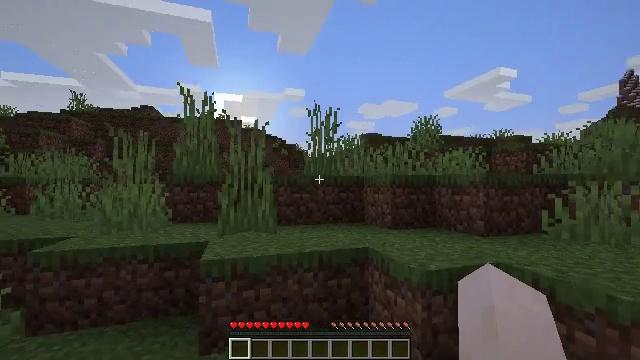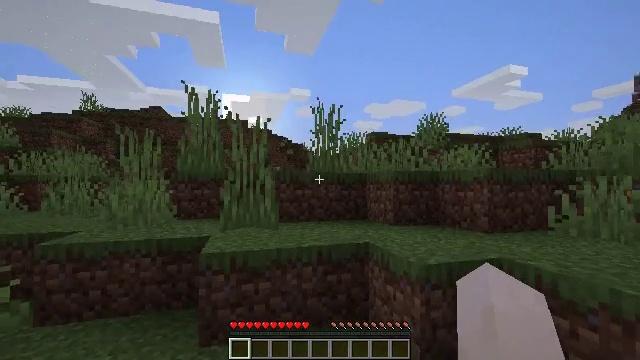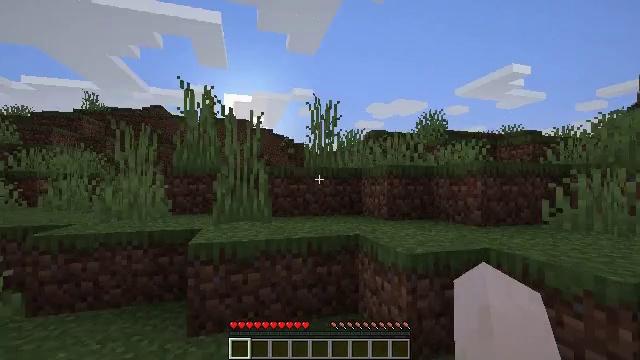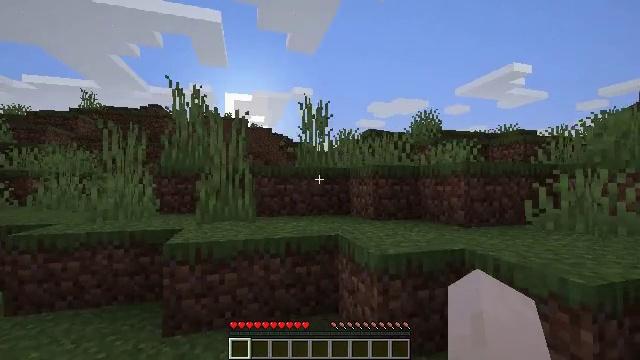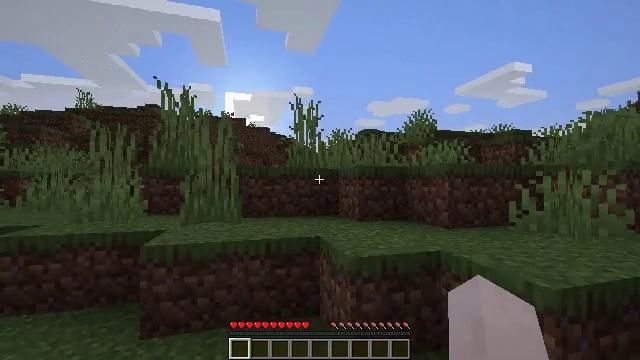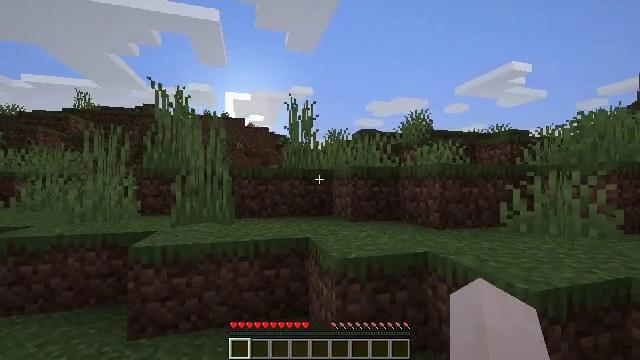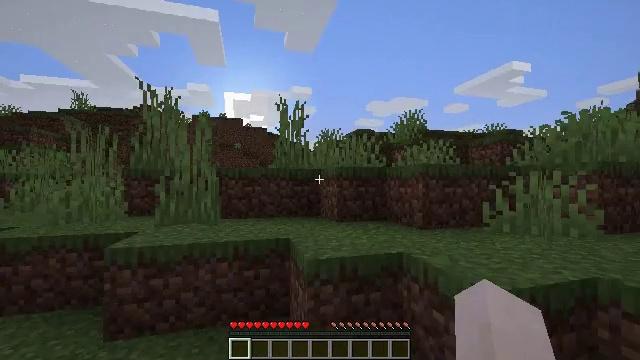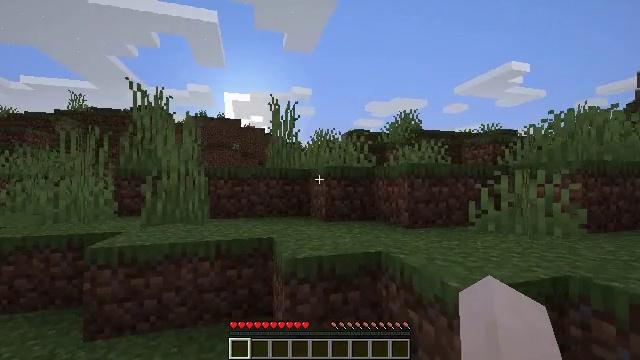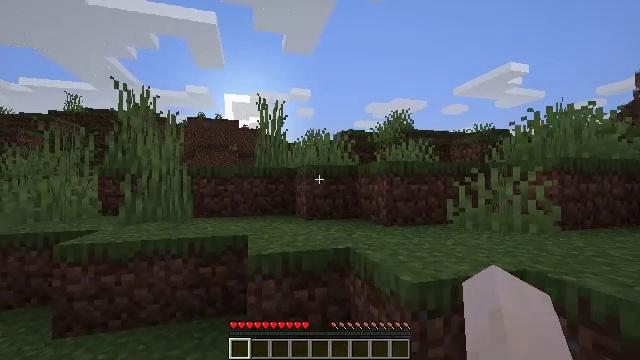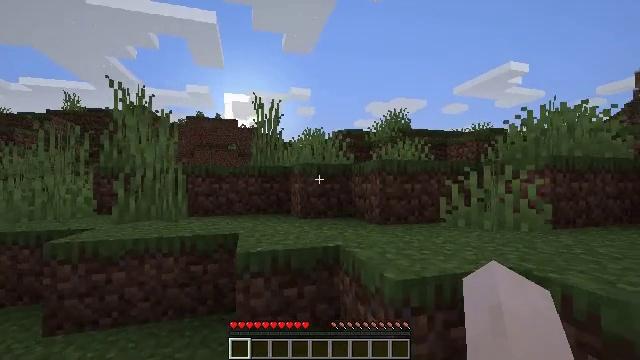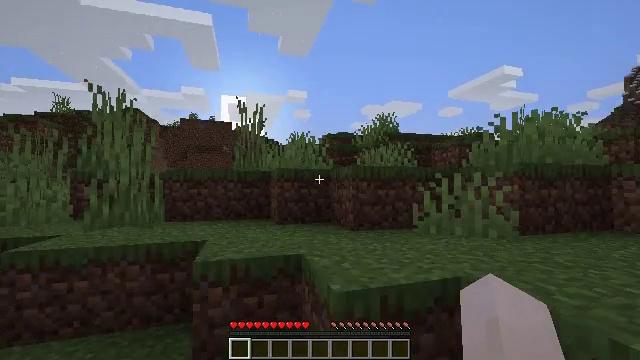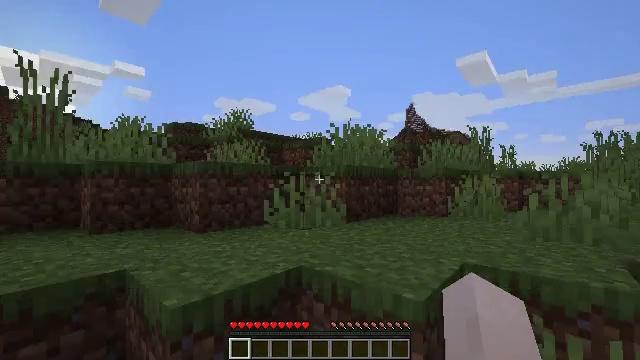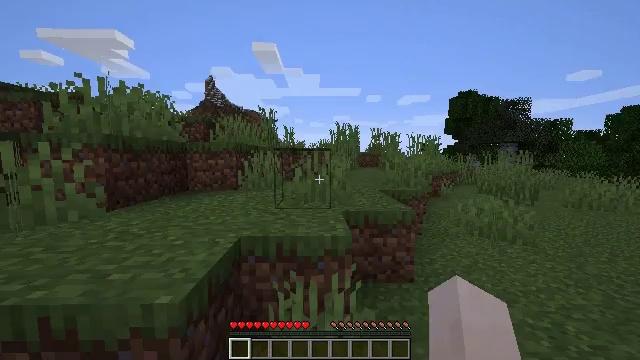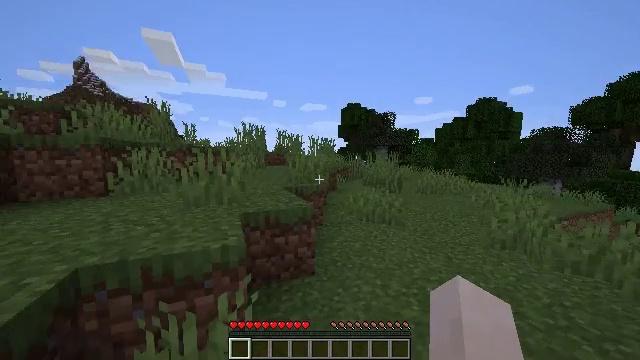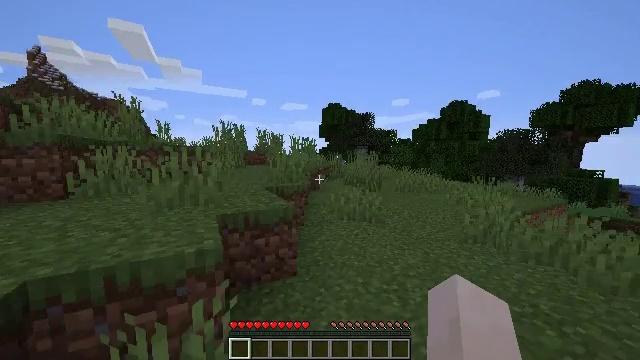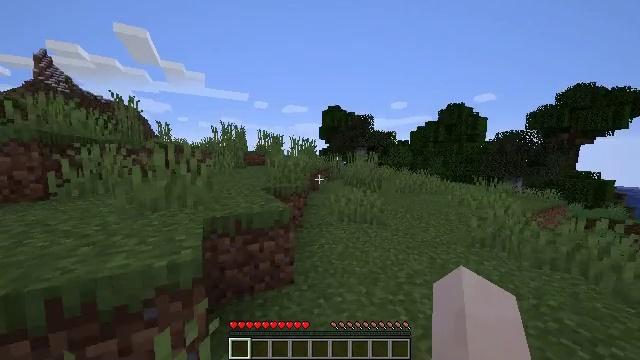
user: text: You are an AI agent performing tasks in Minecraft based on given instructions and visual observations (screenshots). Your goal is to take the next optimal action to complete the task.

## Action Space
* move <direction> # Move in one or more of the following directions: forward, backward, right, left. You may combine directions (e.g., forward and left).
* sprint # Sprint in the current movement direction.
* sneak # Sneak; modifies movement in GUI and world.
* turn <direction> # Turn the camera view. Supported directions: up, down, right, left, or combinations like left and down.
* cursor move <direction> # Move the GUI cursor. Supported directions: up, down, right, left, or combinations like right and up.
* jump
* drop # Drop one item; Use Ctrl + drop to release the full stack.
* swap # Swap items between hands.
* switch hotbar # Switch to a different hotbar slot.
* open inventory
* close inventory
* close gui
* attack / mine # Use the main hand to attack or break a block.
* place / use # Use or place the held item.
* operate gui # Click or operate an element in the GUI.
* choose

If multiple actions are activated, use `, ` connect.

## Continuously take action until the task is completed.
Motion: motion action
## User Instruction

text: Use your axe to get birch logs.
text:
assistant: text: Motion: move right, turn left, attack / mine
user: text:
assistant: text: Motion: move right, attack / mine
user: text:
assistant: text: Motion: move right, attack / mine
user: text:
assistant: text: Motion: move right, attack / mine
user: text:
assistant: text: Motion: move right, attack / mine
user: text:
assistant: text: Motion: move right, attack / mine
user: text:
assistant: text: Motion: move right, attack / mine
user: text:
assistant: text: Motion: move right, attack / mine
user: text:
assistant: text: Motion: move right, attack / mine
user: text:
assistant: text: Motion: move right, attack / mine
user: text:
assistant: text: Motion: move forward and move right, sprint, turn right, attack / mine
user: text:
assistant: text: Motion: move forward and move right, sprint, turn right and down, attack / mine
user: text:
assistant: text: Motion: move forward, sprint, turn right, attack / mine
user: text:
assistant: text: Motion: move forward, sprint, turn right, attack / mine
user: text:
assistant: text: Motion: move forward, sprint, attack / mine
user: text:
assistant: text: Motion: move forward, sprint, attack / mine
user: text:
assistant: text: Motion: move forward, sprint, attack / mine
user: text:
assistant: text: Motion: move forward, sprint, attack / mine
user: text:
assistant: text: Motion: move forward, sprint, attack / mine
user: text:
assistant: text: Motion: move forward, sprint, attack / mine
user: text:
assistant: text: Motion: move forward, sprint, turn right, attack / mine, jump
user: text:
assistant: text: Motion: move forward, sprint, turn right, attack / mine, jump
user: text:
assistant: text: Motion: move forward, sprint, turn right, attack / mine, jump
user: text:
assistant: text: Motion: move forward, sprint, attack / mine, jump
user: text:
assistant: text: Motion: move forward, sprint, attack / mine, jump
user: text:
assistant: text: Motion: move forward, sprint, attack / mine, jump
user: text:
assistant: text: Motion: move forward, sprint, attack / mine, jump
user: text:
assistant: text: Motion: move forward, sprint, attack / mine, jump
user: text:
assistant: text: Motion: move forward, sprint, attack / mine, jump
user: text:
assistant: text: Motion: move forward, sprint, attack / mine, jump